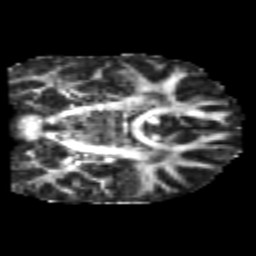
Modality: FA
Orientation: coronal
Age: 21
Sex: male
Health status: healthy
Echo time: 0.074 s